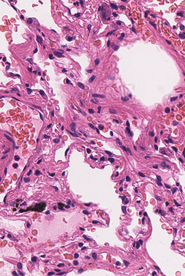
Tumor epithelial tissue: no
Tumor-associated stroma tissue: no
Normal tissue: yes